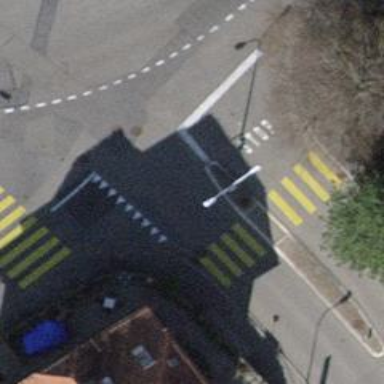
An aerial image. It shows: Traffic calming island.